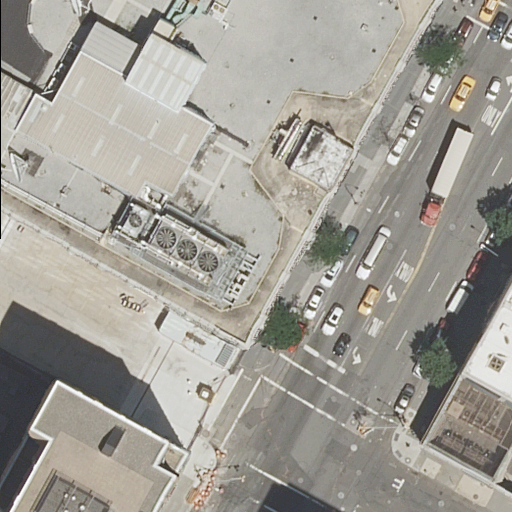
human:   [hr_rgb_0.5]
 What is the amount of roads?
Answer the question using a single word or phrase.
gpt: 5

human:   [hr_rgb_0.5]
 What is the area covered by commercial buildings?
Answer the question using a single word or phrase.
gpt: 0m2

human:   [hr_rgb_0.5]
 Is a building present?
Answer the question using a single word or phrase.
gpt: yes

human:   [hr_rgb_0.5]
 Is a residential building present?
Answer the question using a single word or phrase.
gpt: yes

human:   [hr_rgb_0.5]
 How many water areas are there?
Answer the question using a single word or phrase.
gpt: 0

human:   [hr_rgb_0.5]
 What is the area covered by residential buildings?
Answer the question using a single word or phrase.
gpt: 6764m2

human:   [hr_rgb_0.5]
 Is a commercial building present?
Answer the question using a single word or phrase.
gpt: no

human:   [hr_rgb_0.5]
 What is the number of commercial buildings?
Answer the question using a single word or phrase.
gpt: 0

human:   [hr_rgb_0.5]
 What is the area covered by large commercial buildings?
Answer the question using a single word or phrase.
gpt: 0m2

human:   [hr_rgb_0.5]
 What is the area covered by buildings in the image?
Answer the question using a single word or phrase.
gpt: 6764m2

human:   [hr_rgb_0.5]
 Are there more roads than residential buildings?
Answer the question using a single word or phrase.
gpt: yes

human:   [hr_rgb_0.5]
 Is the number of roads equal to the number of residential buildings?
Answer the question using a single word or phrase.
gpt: no

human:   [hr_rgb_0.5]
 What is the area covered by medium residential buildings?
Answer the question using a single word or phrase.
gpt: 0m2

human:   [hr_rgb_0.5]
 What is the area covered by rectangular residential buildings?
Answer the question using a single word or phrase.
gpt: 2195m2

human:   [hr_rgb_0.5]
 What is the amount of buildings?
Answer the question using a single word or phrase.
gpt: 3

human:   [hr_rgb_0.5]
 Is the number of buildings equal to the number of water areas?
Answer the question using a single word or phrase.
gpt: no

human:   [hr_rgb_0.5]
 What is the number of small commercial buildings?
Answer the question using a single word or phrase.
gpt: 0

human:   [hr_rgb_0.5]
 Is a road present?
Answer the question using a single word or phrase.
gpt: yes

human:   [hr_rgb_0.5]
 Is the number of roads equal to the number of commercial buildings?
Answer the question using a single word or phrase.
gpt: no

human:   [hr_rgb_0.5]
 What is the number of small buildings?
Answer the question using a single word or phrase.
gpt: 0

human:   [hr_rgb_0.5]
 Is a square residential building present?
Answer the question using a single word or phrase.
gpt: no

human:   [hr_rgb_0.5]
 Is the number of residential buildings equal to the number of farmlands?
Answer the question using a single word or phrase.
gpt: no

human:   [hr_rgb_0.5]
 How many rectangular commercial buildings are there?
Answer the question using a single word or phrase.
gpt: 0

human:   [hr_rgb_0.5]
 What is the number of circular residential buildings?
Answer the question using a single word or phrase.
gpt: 0

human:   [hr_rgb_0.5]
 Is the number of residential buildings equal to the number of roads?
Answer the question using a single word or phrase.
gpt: no

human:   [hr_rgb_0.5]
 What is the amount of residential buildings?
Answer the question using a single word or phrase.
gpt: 3

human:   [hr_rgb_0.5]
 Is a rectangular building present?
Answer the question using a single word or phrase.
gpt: yes

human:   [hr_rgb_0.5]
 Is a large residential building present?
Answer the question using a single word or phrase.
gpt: yes

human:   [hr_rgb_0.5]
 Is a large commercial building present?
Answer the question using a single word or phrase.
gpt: no

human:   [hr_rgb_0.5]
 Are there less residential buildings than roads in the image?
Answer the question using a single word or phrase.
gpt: yes

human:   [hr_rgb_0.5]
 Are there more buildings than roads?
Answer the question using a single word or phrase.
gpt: no

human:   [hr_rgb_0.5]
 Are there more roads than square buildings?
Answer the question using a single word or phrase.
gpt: yes

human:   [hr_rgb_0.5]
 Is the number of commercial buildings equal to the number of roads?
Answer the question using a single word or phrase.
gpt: no

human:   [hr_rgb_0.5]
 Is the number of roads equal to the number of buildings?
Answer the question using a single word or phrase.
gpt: no

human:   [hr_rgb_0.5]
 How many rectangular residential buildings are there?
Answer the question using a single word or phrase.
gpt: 1

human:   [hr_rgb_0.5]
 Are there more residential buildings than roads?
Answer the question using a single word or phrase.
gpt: no

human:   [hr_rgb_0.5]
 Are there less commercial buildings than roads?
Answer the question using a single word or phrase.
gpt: yes

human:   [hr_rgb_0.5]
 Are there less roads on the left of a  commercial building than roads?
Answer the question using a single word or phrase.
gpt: yes

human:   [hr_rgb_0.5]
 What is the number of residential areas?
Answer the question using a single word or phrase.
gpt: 0

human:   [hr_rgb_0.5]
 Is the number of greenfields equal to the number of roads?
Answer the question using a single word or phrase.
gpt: no

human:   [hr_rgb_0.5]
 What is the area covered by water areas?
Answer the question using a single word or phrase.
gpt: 0m2

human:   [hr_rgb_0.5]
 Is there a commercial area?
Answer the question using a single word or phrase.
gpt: no

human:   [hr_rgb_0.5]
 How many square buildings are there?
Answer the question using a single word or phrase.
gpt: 0

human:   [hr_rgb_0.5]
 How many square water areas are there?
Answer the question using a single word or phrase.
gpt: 0

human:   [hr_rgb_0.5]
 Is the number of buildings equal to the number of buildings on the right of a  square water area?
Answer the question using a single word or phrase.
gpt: no

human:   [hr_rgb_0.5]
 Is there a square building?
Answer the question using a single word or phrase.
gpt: no

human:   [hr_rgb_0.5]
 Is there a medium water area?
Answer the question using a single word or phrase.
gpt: no

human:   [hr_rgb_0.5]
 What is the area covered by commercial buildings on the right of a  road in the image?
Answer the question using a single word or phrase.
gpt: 0m2

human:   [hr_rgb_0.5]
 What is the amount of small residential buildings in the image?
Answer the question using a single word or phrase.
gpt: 0

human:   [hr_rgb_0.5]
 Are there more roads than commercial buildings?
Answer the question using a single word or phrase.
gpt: yes

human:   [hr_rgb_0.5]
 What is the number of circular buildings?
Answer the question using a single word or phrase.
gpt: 0

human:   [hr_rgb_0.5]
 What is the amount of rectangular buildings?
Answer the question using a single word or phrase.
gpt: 1

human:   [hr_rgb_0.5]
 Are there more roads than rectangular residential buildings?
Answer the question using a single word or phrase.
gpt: yes

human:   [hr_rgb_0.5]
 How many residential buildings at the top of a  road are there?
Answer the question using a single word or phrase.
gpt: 1

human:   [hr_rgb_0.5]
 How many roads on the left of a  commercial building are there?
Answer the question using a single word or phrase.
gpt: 0

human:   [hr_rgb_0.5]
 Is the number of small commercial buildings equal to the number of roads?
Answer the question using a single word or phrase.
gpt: no

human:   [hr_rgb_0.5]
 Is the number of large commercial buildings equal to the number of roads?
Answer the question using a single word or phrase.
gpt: no

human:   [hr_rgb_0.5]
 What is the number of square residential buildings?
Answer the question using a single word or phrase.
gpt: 0

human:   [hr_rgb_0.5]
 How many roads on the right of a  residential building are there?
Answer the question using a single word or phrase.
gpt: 5

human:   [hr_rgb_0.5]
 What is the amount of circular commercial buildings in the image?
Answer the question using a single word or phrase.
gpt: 0

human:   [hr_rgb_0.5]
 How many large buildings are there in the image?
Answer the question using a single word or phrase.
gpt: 3

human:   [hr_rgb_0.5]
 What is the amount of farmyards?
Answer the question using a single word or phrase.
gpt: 0

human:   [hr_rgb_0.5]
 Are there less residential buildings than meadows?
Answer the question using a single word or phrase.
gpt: no

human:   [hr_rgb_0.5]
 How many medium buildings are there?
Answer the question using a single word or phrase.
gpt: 0